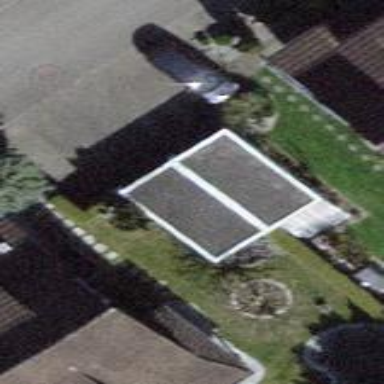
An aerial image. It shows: Garage.